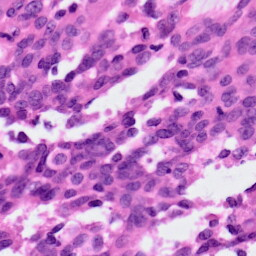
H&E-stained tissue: Ovarian